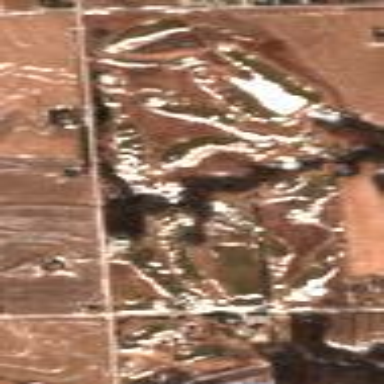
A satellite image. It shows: Golf course.